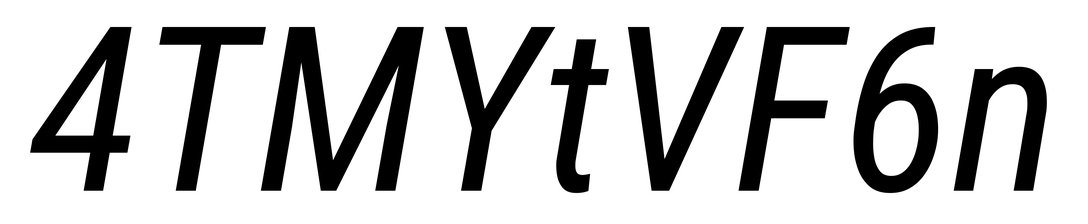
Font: Roboto-Italic_Condensed_Italic